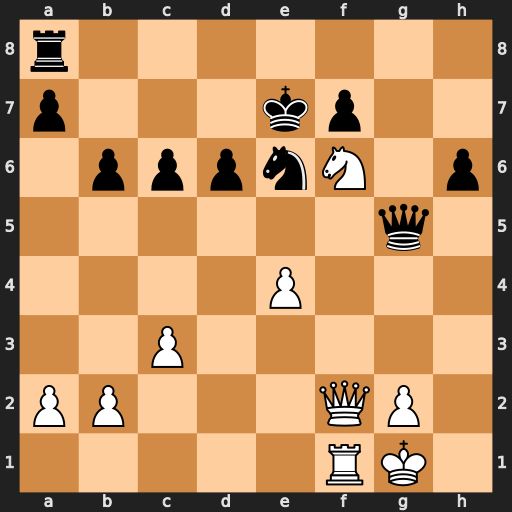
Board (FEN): r7/p3kp2/1pppnN1p/6q1/4P3/2P5/PP3QP1/5RK1
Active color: w
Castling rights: -
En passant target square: -
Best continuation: Nd5+ Kd8 Qxf7